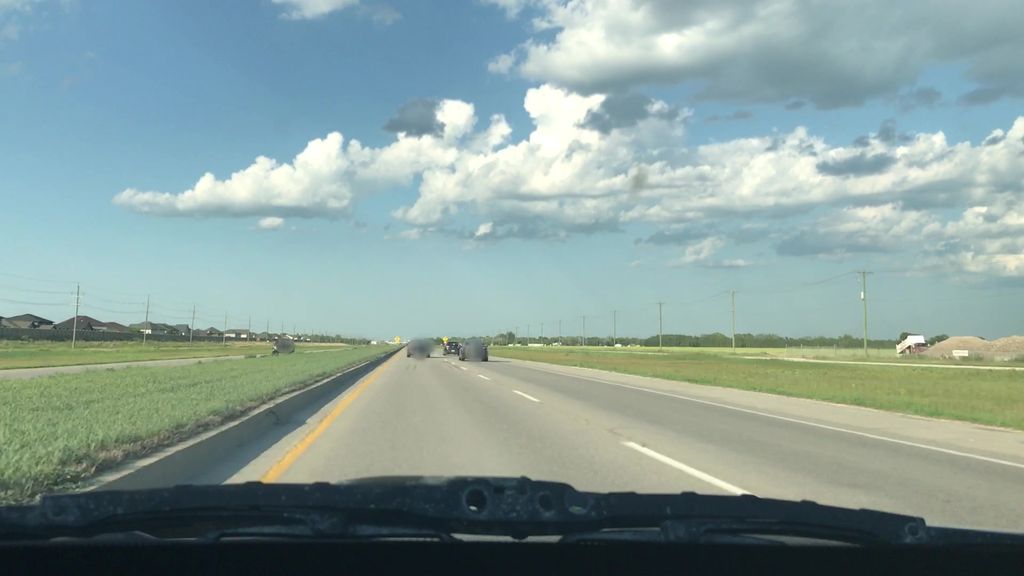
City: winnipeg